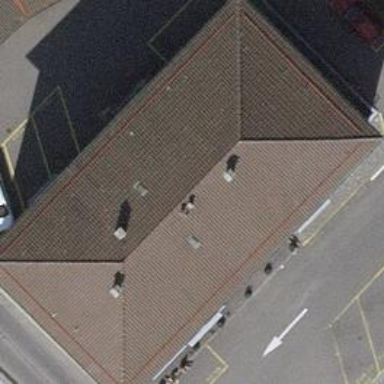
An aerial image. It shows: Bakery.